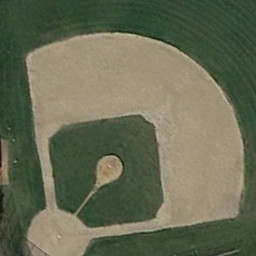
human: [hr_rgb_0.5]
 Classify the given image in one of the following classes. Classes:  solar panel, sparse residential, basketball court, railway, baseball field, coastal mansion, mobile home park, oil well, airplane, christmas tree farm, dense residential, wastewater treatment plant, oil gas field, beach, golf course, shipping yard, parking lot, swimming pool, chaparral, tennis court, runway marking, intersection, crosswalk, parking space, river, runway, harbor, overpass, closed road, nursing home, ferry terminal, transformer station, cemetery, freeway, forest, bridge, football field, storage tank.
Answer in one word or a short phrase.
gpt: baseball field